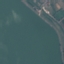
Land use / land cover class: SeaLake